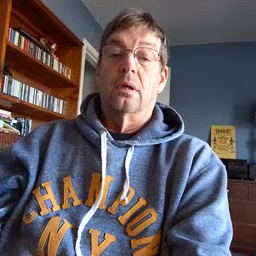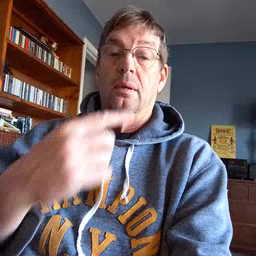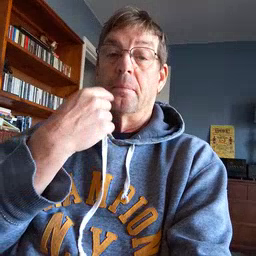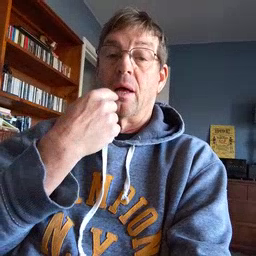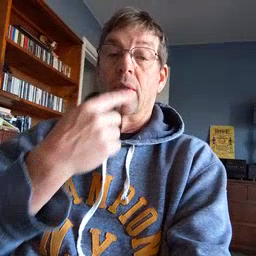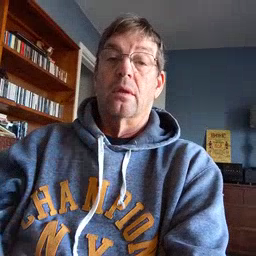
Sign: mouth